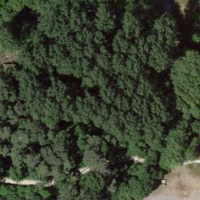
EUNIS habitat code: 52
Species observed at this site:
Allium ursinum
Chaerophyllum temulum
Impatiens parviflora
Mercurialis perennis
Lathraea squamaria